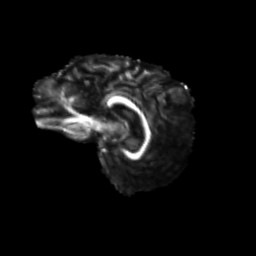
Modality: FA
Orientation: sagittal
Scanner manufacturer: siemens
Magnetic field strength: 3 T
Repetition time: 9.2 s
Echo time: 0.084 s